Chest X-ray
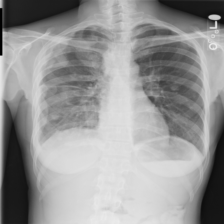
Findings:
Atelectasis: negative
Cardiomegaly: negative
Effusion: negative
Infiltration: negative
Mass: negative
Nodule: positive
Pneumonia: negative
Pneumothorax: negative
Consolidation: negative
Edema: negative
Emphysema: negative
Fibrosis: negative
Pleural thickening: negative
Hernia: negative